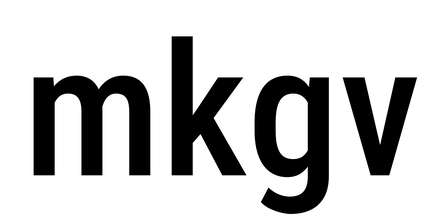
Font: Roboto_Condensed_Medium